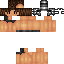
A male human skin with medium skin, wearing brown long hair dressed in a blue tshirt and black pants, featuring a closed mouth.